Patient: sex M, age 50
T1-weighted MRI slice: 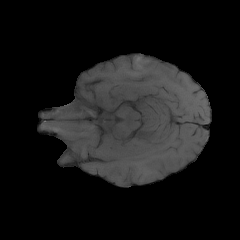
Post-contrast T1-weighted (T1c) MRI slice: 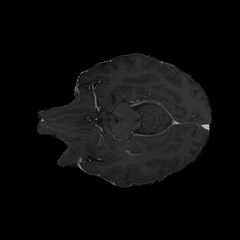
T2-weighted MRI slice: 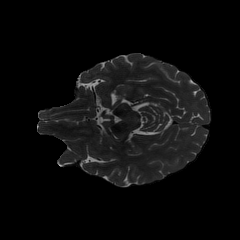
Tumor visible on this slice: no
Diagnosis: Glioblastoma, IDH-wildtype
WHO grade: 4